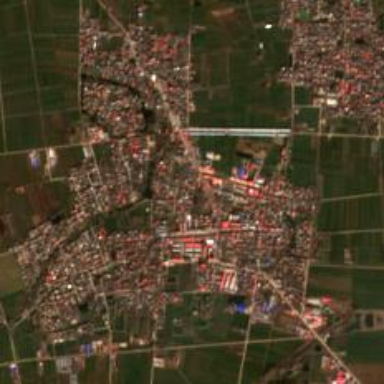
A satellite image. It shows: Township within town.